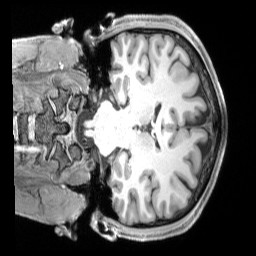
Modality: T1w
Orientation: coronal
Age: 27
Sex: male
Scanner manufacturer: siemens
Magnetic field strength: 3 T
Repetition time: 2 s
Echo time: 0.00212 s